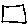
Label: square